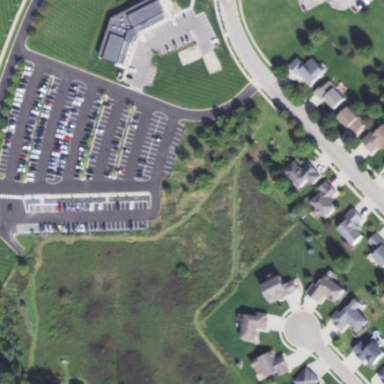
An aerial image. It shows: Parking area with surface.